Question: '''
def __init__(self,parent=None):
QMainWindow.__init__(self,parent)
self.setWindowTitle("test")
self.createActions()
self.mainWidget=QWidget(self)
self.mainLayout = QHBoxLayout(self.mainWidget)
self.createListView()
self.lv.setMinimumSize(200,200)
self.textEdit = QTextEdit()
self.textEdit.setMinimumSize(200,200)
self.mainLayout.addWidget(self.lv)
self.mainLayout.addWidget(self.textEdit)
'''
All this does is creates a window with a toolbar and puts two widgets inside a QHBoxLayout, a QListView and a QTextEdit. Yet for some reason all three things appear to overlap. (Toolbar visible underneath the widgets)

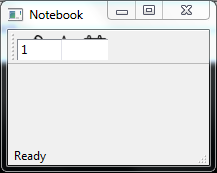
Answer: You need to put those widgets and layouts in of your 'QMainWindow'. Here is the composition of a 'QMainWindow':

<URL>
In your case, the solution is to set the 'QHBoxLayout' as your central widget's layout:
'self.centralwidget.setLayout(self.mainLayout)'
(There is no need to create another 'QWidget' to hold it, you may just exploit the existing central widget.)